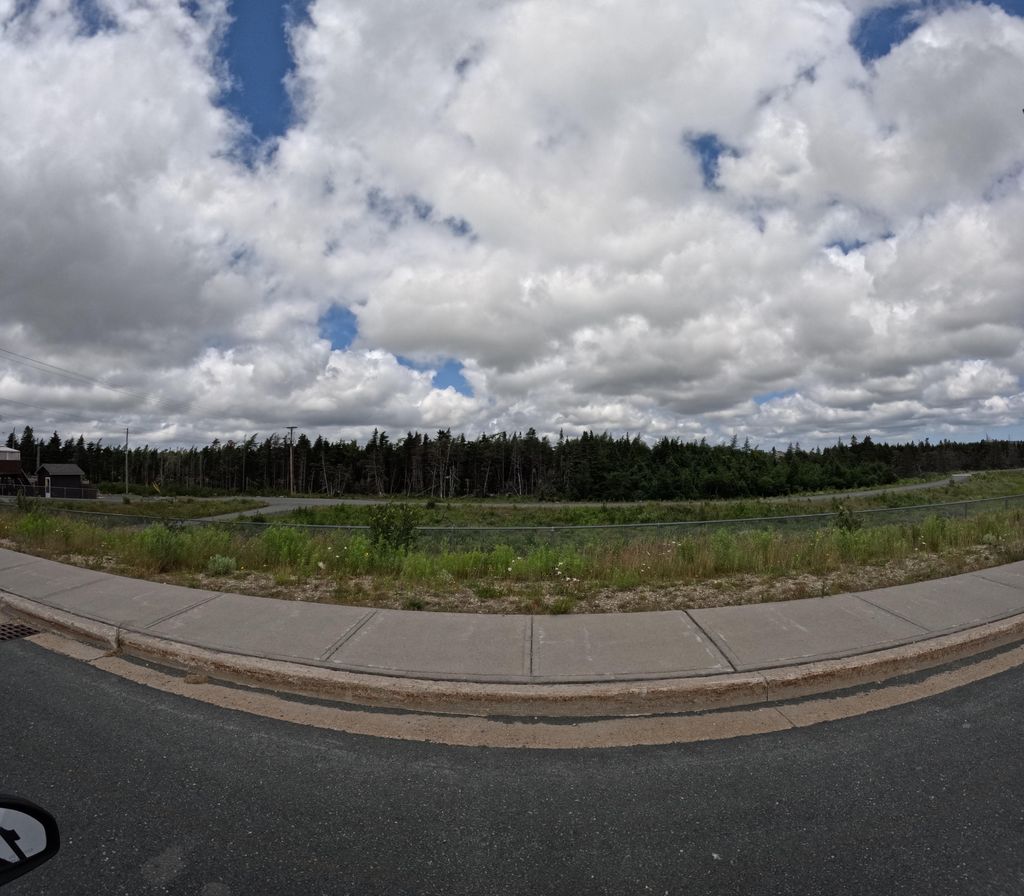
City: st_johns